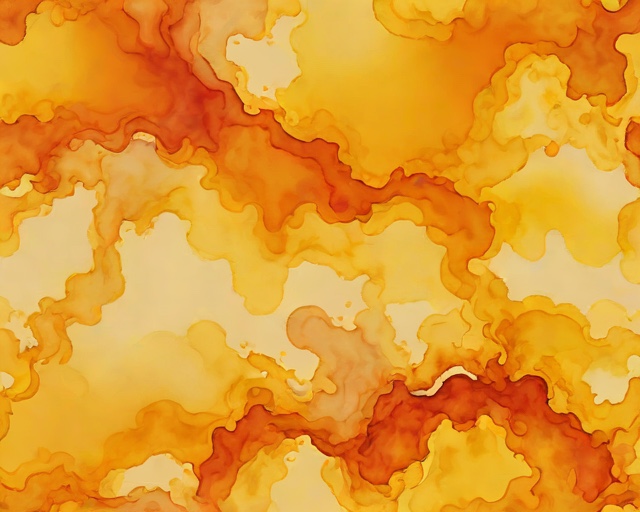
Category: Thank You